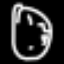
Label: clock